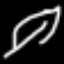
Label: leaf